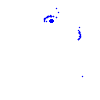
Particle: electron